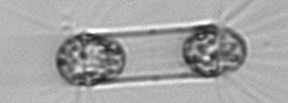
Label: Corethron_hystrix